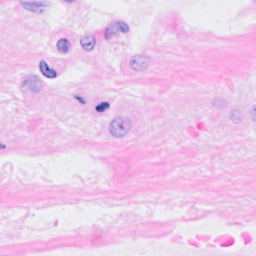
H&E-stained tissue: Breast